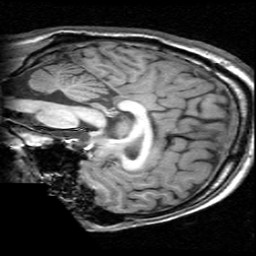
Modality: T1w
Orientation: sagittal
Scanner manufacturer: ge
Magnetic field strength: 3 T
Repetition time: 0.009036 s
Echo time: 0.00184 s